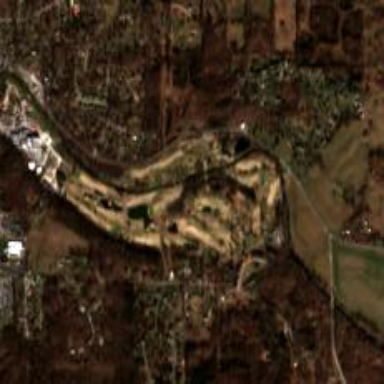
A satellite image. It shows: Golf course.